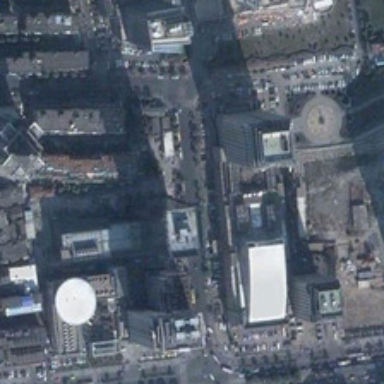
Many buildings and parking lots are in a commercial area .